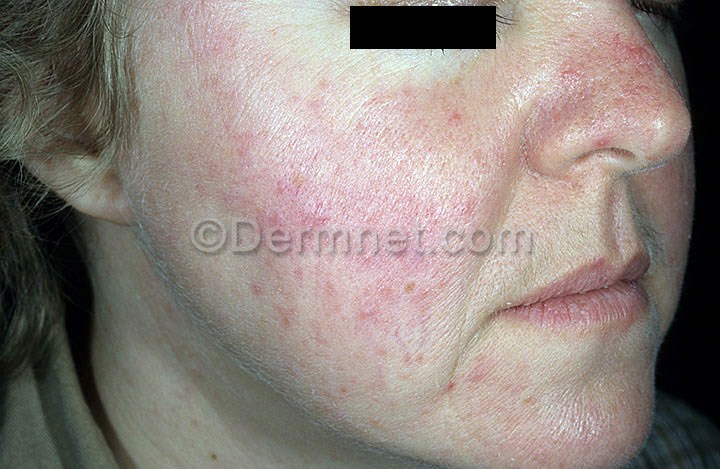
Disease: Acne and Rosacea Photos